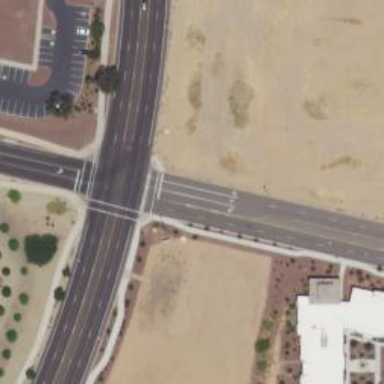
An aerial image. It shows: Solid stop line on the road marking.